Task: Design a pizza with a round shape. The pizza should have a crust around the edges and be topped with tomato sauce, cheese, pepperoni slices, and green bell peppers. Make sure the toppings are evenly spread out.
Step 209:
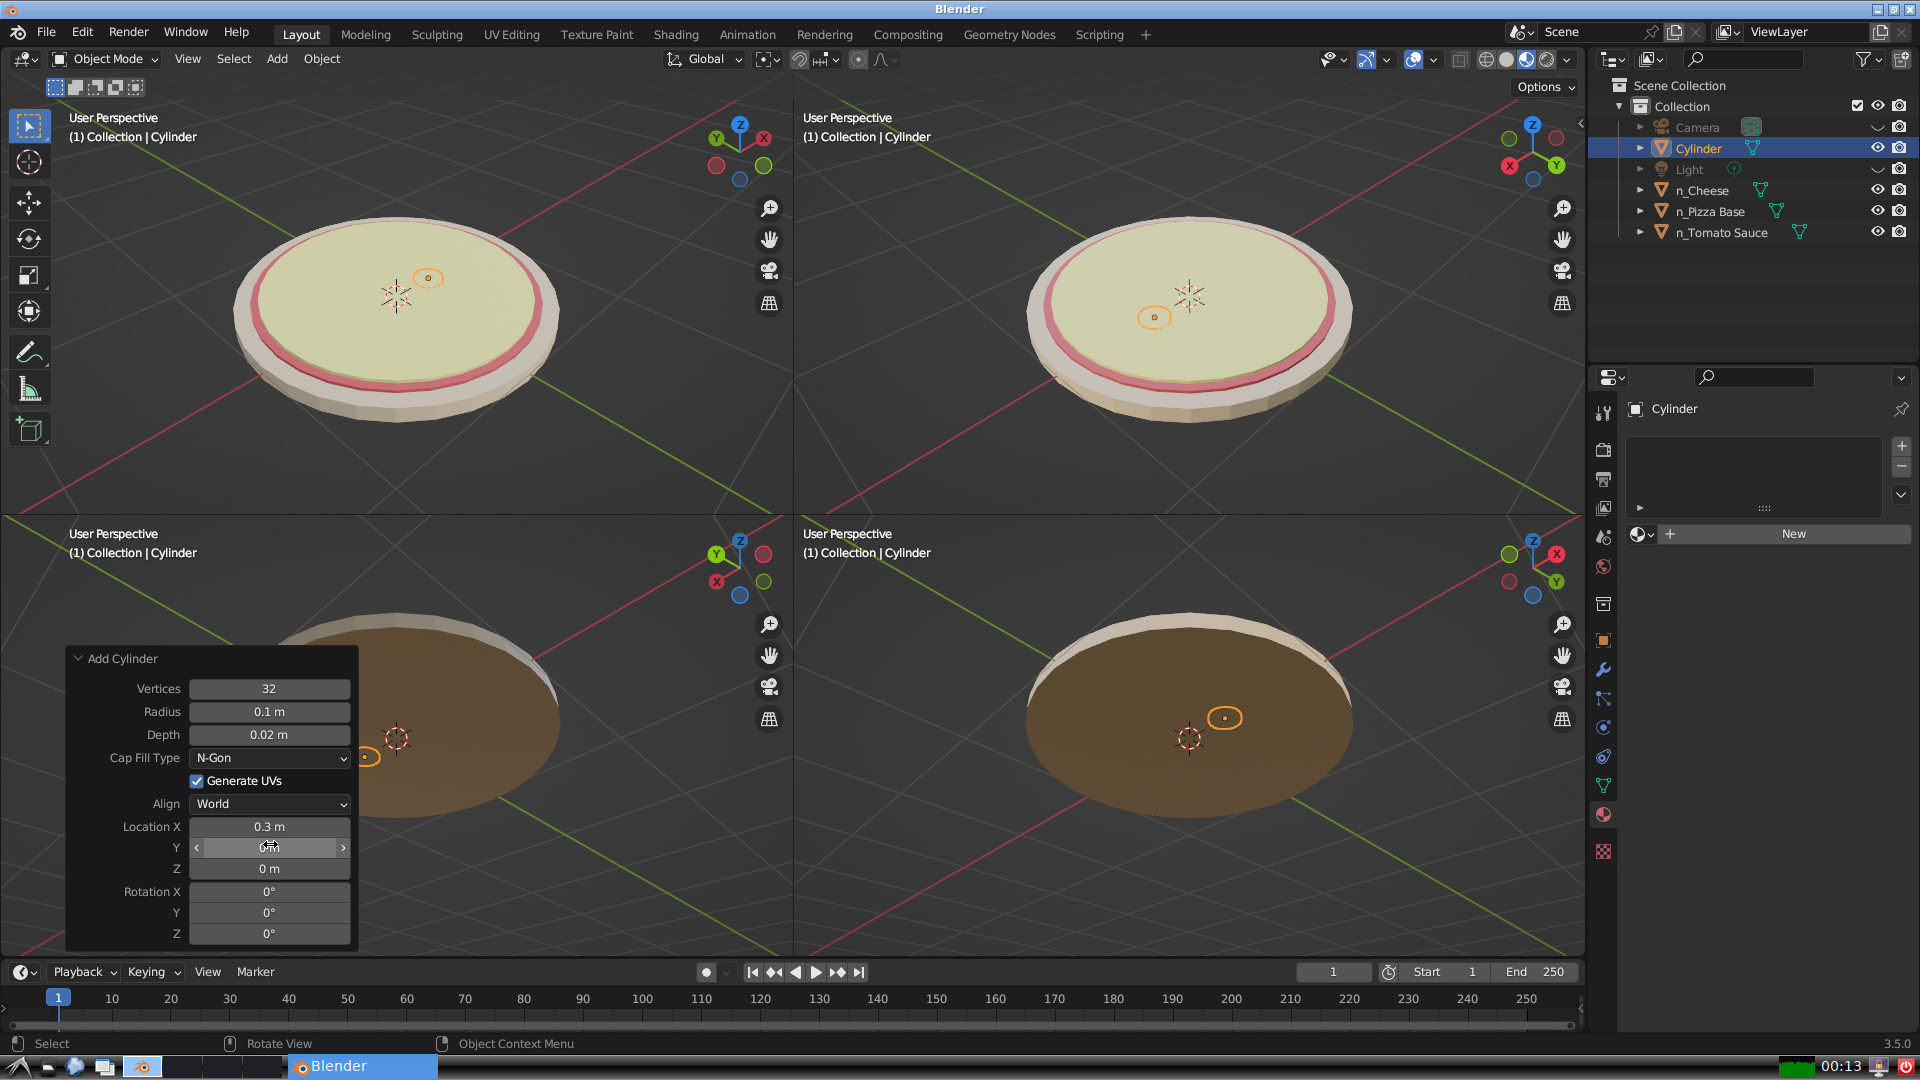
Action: click: no